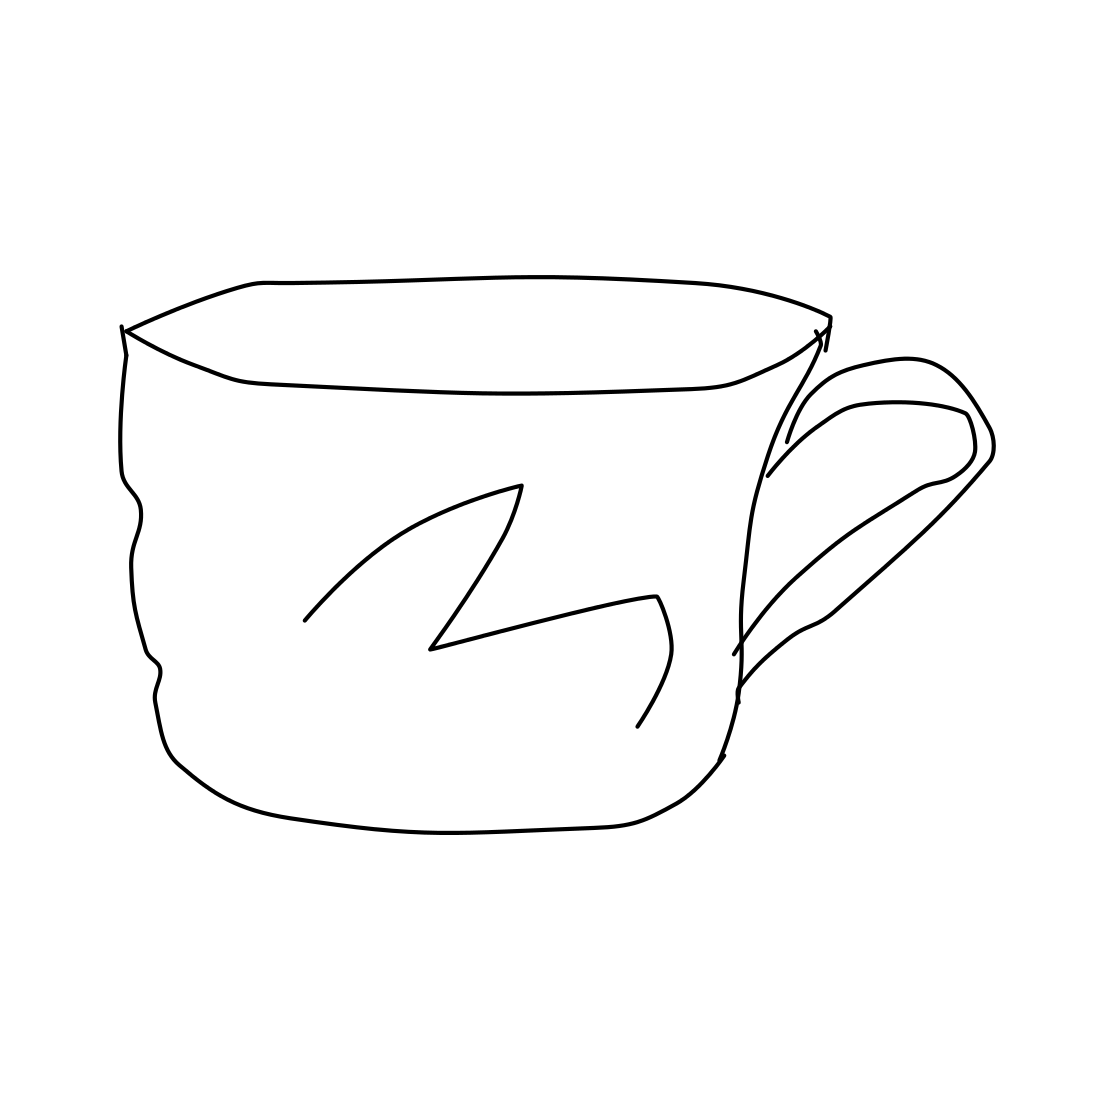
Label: teacup